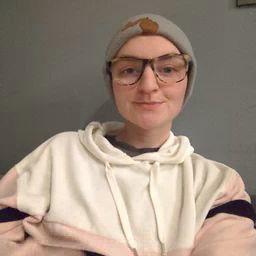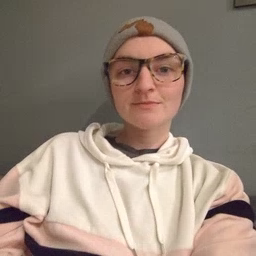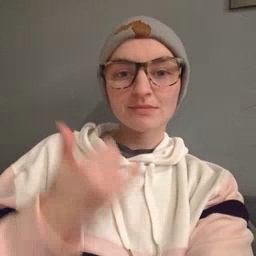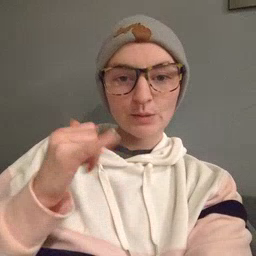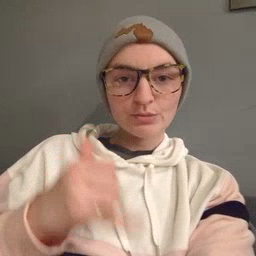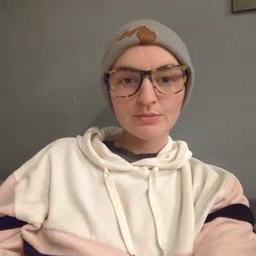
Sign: yellow